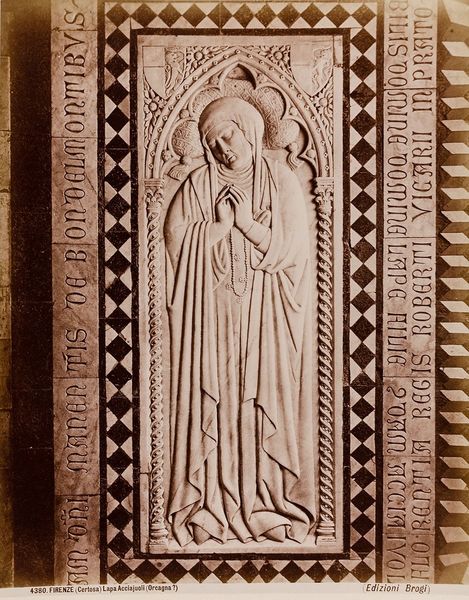
Titel: Firenze (Certosa) - Lapa Acciajuoli (Orcagna?)
Künstler: Giacomo Brogi
Standort: Hamburg
Institution: Museum für Kunst und Gewerbe Hamburg
Schlagwörter: person, foto, fotografie, photographie, kloster, photo, abtei, konvent, grabstein, albumin, grabplatte, kirchenausstattung, san, lichtbild, sachfotografie, historische, lorenzo, bildwerke, angewandte und bildende kunst, hessische systematik, persönlichkeit, schwarzweißpositivverfahren, silbersalzverfahren, schwarzweißfotografie, objektstudien, sachphotographie, albuminpapier, certosa, galluzzo, lapa, acciaiuoli